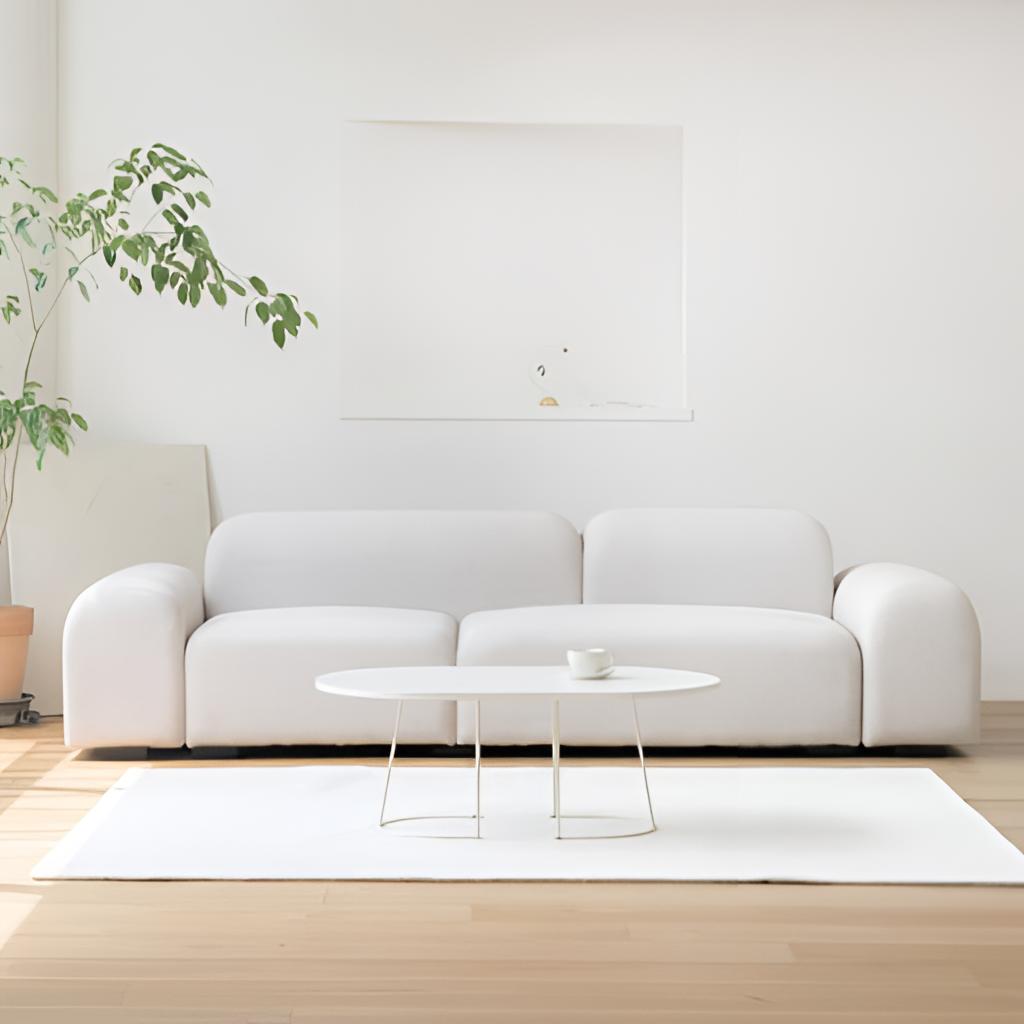
white fabric sofa, living room, wood flooring, with plank pattern, minimalist, white paint wallpaper, with solid pattern